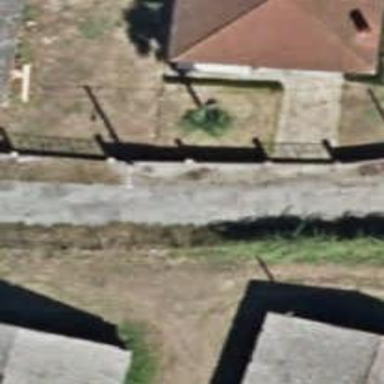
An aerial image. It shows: Fence.